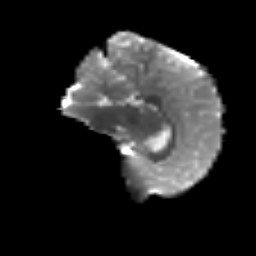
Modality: T2w
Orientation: sagittal
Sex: male
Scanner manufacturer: siemens
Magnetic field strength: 3 T
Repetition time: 5 s
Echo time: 0.071 s